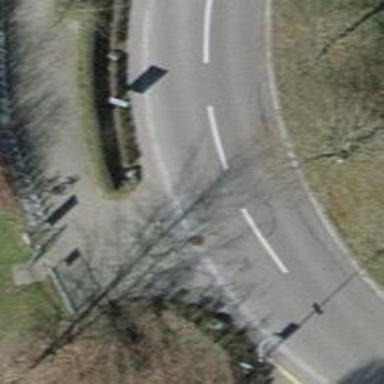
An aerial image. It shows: Bollard barrier.